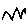
Label: zigzag